Question: The goal is to place a certain number of queens so that there is one queen in each row and column. Queens cannot attack each other, and newly placed queens cannot be captured by existing knights, but there is no need to consider whether knights can be attacked by queens. Each square on the board has a specific color, representing the cost of placing a new queen on that square. The goal is to minimize this cost while meeting these requirements (considering only the minimum cost incurred by newly added queens).
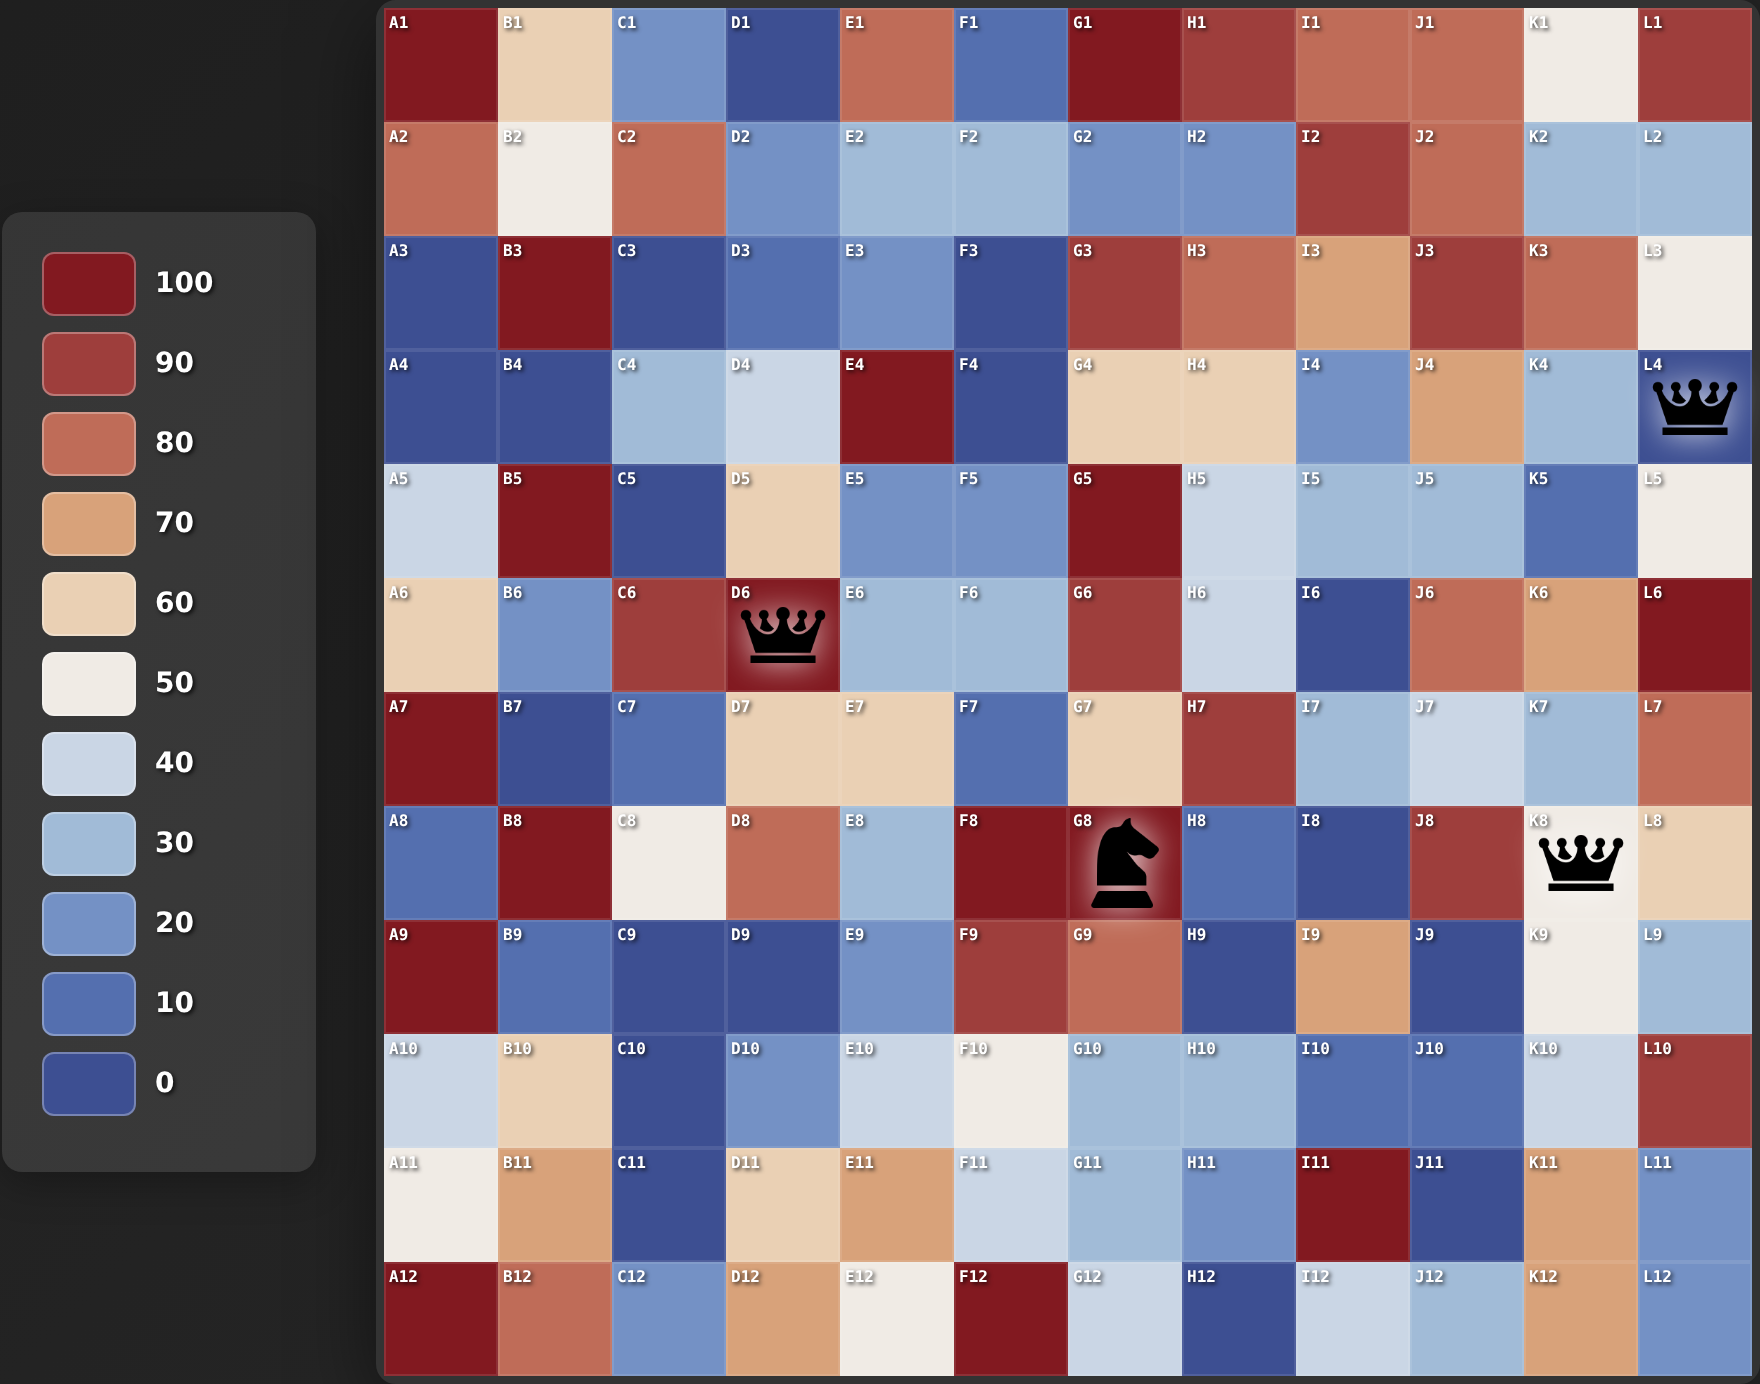
Answer: 280